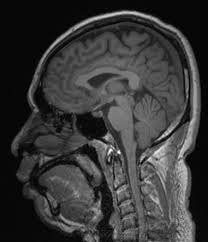
Label: notumor